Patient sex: F
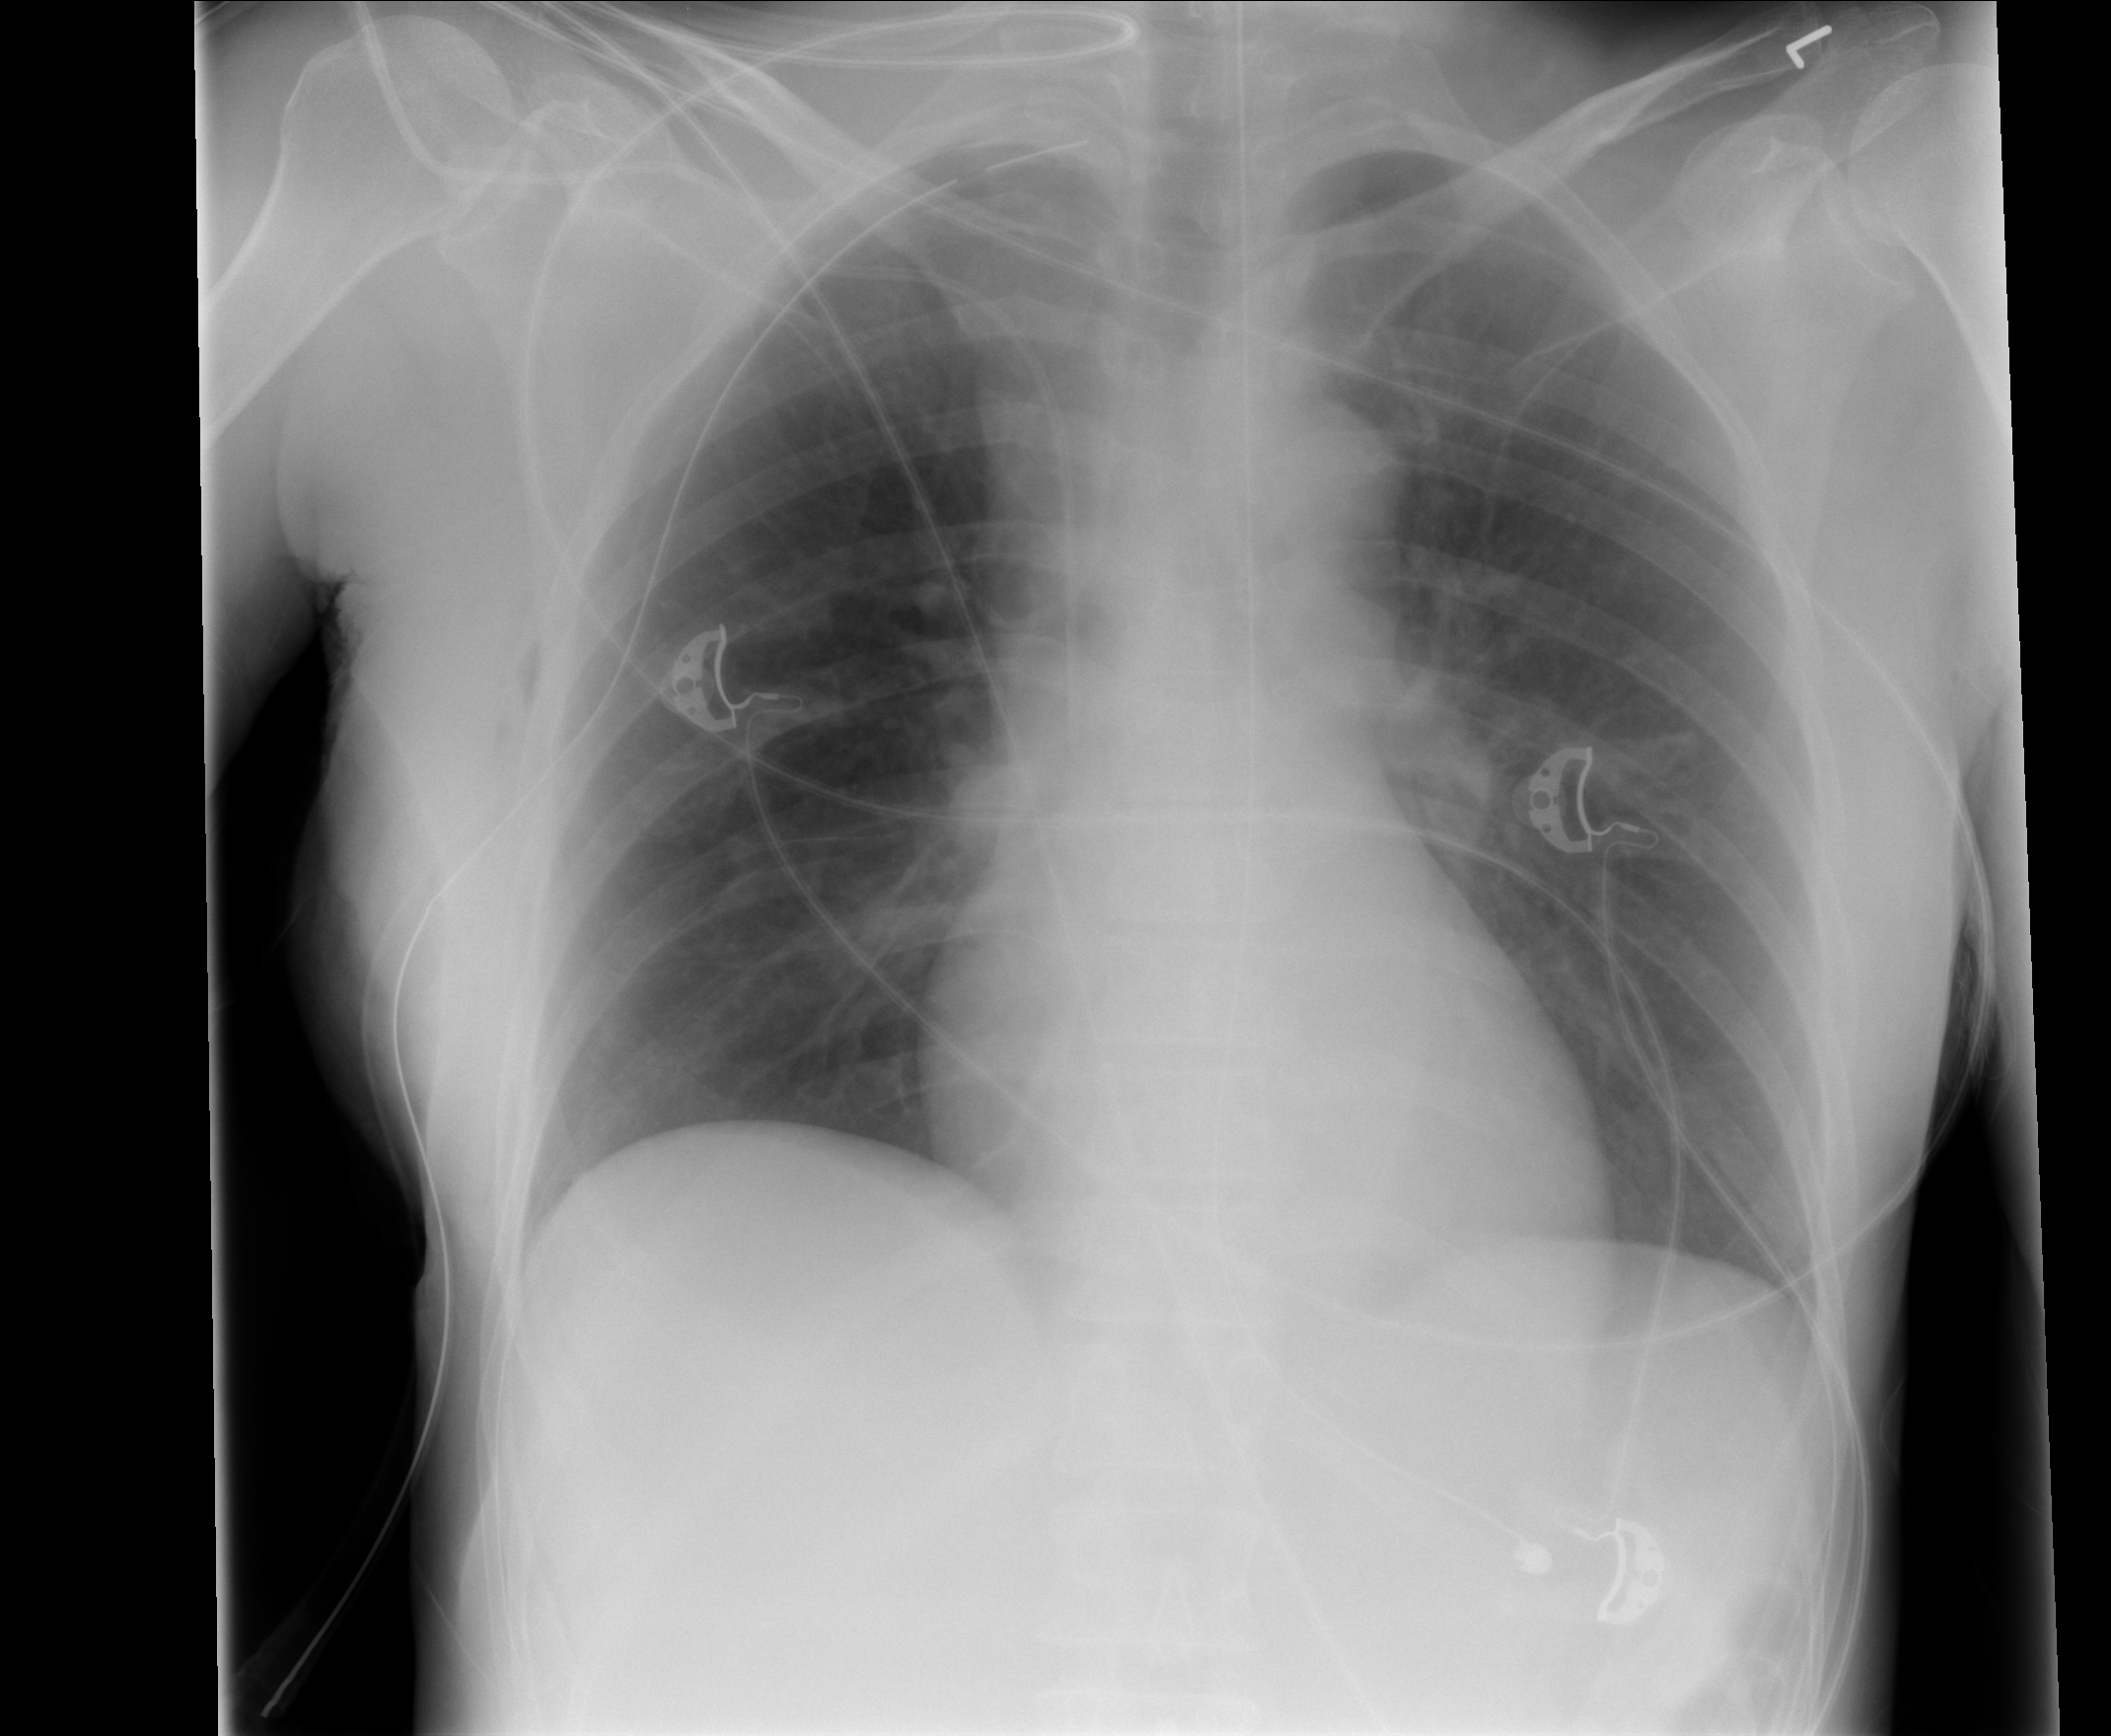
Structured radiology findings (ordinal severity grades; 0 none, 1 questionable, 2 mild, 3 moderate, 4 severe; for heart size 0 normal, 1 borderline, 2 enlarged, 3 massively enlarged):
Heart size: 0
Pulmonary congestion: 2
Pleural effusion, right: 0
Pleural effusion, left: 0
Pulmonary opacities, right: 0
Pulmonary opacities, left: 0
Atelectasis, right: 0
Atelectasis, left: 0